Interaction volume radius: 5 \u00c5
Interaction volume height: 40 \u00c5
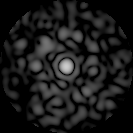
Disorder parameter: 0.8191